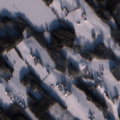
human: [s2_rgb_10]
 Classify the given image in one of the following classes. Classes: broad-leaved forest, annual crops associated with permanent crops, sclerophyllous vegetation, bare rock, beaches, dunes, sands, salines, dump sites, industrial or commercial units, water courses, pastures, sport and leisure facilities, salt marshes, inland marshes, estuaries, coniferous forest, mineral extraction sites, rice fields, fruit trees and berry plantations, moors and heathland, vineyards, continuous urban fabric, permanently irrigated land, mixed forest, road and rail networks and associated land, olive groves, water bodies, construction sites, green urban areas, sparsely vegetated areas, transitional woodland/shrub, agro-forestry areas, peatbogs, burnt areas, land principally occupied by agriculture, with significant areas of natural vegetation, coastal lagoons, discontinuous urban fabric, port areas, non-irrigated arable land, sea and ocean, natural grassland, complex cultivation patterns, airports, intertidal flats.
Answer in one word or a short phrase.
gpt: land principally occupied by agriculture, with significant areas of natural vegetation, broad-leaved forest, coniferous forest, mixed forest, water bodies